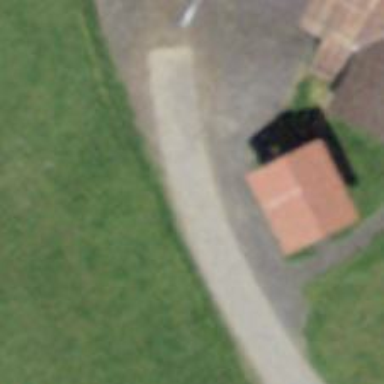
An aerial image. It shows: Driveway.